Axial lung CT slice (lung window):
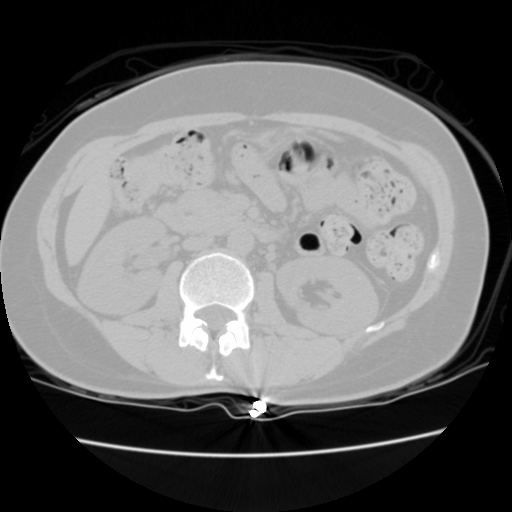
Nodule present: no